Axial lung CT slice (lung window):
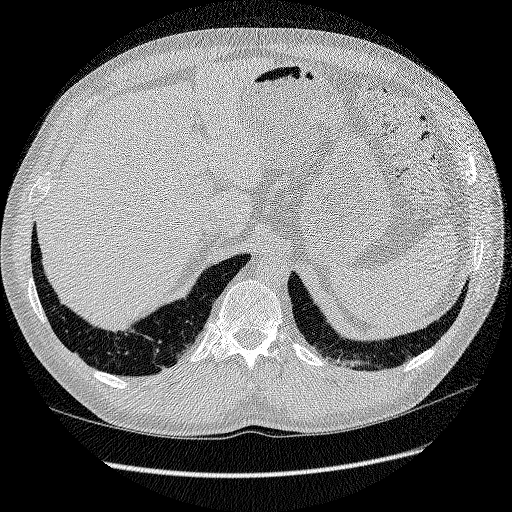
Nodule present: no